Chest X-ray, AP view. Patient: 34 years old, sex M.
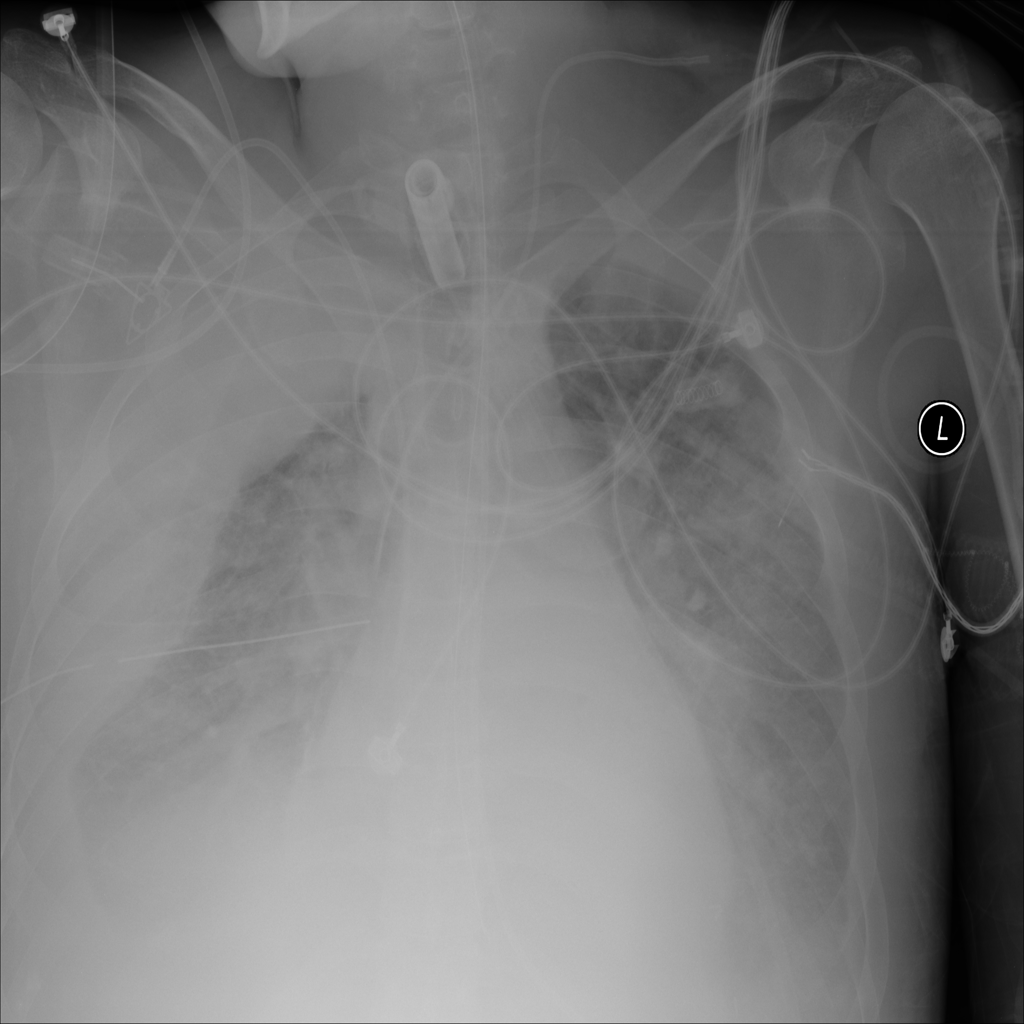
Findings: Edema, Effusion